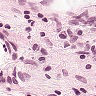
Metastatic tissue present: no